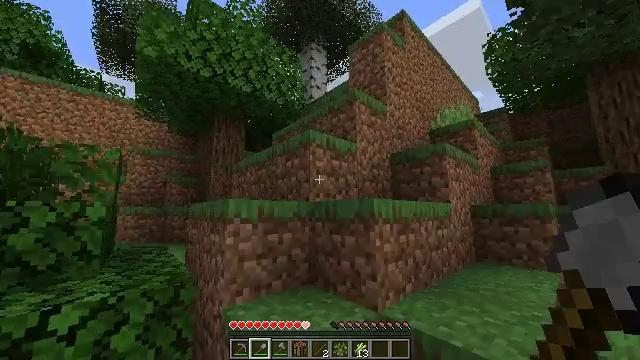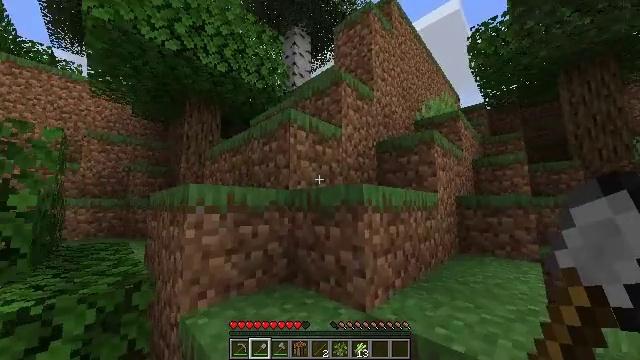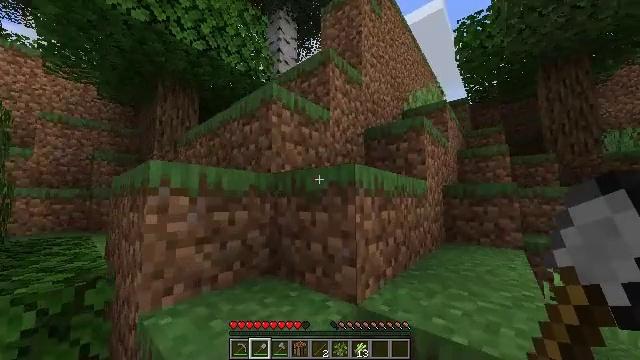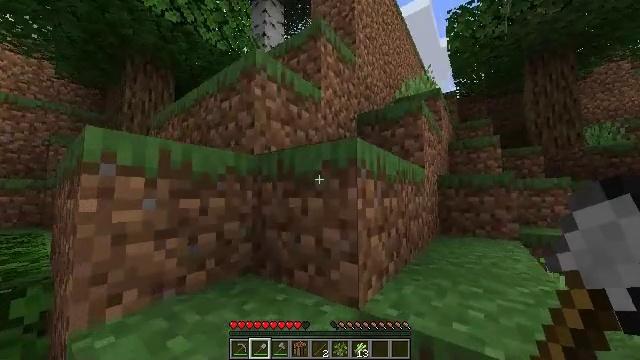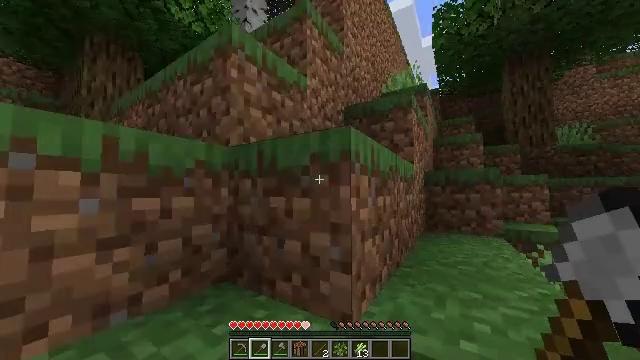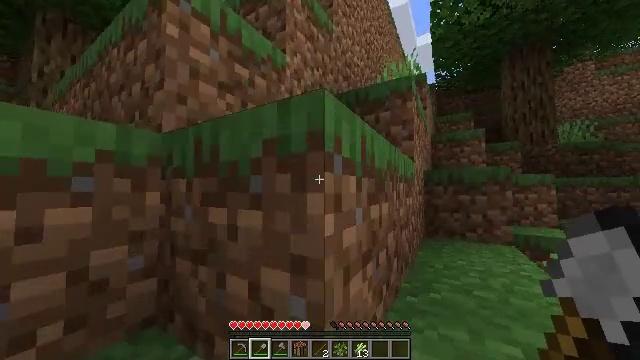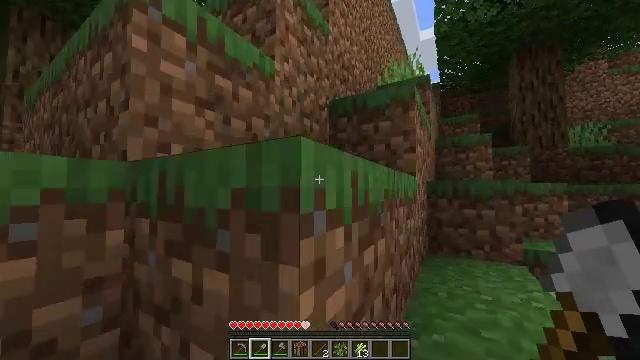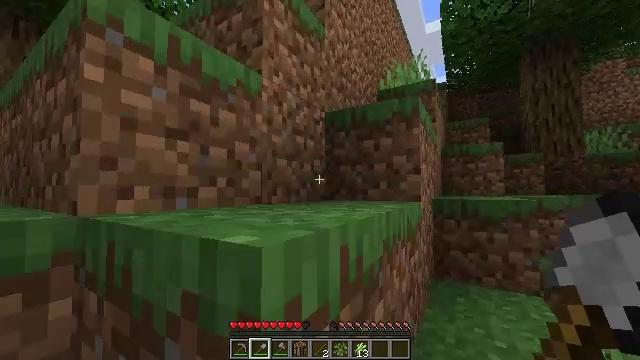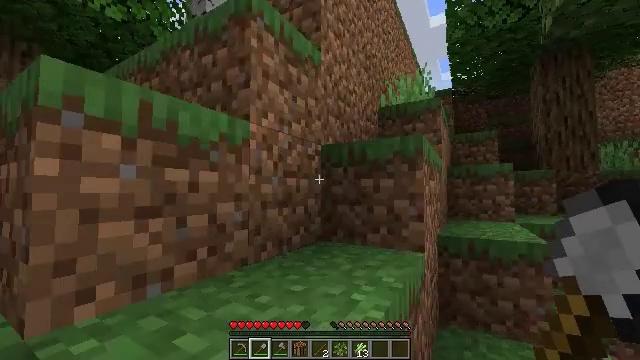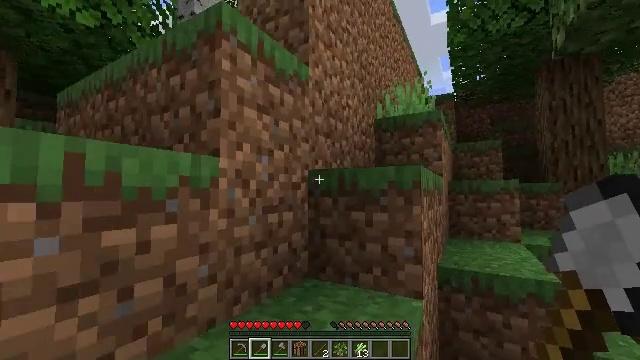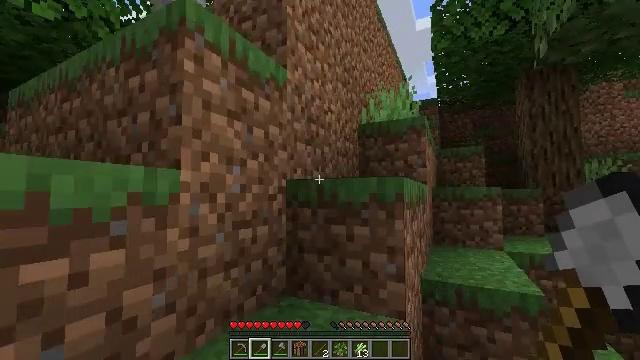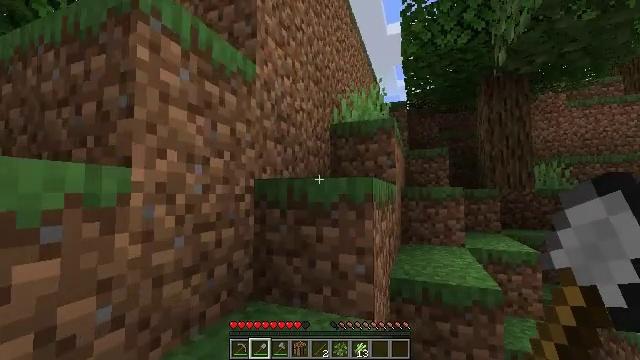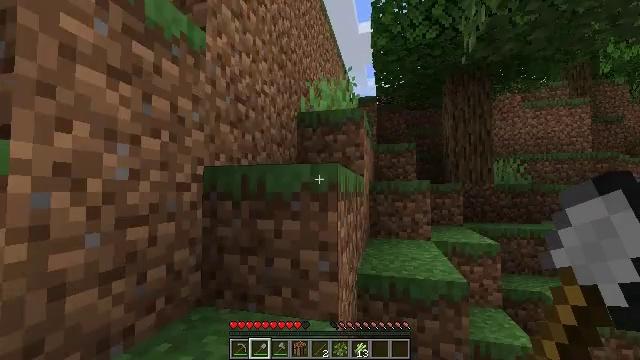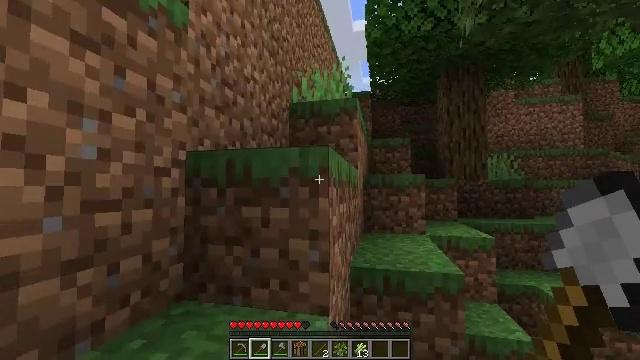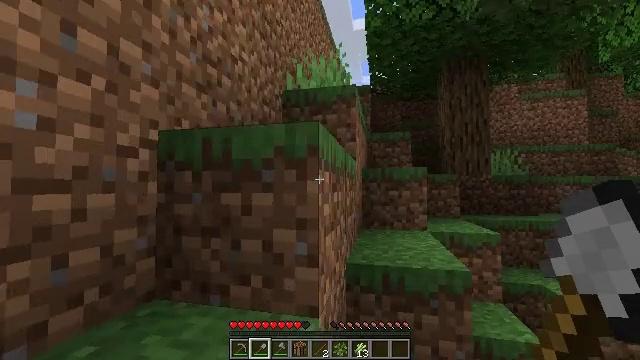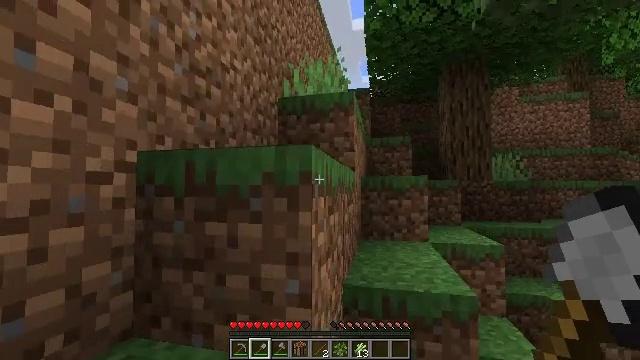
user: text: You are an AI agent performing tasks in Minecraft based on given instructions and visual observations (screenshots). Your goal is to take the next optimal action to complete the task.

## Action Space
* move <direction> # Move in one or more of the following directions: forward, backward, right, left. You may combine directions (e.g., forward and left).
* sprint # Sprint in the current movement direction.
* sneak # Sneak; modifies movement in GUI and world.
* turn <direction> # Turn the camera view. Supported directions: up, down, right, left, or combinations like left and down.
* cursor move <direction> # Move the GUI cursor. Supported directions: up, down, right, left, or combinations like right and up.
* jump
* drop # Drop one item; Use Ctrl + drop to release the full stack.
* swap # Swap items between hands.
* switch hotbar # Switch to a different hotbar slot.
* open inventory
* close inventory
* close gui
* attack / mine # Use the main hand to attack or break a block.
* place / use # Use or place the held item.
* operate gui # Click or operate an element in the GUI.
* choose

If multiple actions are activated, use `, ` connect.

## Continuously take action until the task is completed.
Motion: motion action
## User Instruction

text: Clear birch leaves to get saplings.
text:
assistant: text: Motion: move forward, sprint, turn right and down
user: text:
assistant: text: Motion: move forward, sprint, turn right and down
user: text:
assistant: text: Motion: move forward, sprint, turn right and down
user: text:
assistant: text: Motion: move forward, sprint, turn right and down
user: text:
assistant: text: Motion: move forward, sprint, turn right
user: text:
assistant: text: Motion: move forward, sprint, jump
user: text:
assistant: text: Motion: move forward, sprint, jump
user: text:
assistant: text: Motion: move forward, sprint, jump
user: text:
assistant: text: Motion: move forward, sprint, jump
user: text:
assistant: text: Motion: move forward, sprint, turn right, jump
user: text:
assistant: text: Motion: move forward, sprint, turn right, jump
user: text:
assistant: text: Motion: move forward, sprint, turn right
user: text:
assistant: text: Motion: move forward, sprint, turn right
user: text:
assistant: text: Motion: move forward, sprint
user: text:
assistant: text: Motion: move forward, sprint, jump
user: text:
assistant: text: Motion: move forward, sprint, jump
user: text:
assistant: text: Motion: move forward, sprint, jump
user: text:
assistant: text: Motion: move forward, sprint, jump
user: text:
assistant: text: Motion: move forward, sprint, jump
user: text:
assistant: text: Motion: move forward, sprint
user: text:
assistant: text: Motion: move forward, sprint
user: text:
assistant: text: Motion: move forward, sprint
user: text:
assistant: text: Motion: move forward, sprint
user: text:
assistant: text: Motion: move forward, sprint
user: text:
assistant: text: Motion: move forward, sprint
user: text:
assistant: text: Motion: move forward, sprint
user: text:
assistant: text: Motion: move forward, sprint, jump
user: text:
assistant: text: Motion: move forward, sprint, jump
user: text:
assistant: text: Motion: move forward, sprint, jump
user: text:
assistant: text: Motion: move forward, sprint, jump